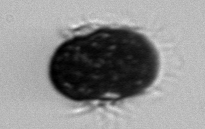
Label: Mesodinium